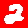
Digit: 2